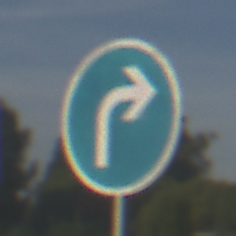
Verkehrszeichen: VorgeschriebeneFahrtrichtungRechts
Umgebung: Outdoor, Suburban
Tageszeit: SunriseSunset
Wetter: PartlyCloudy
Licht: Natural
Jahreszeit: NotSpecified
Kontrast: HighContrast